Question: I notice that if you open any page, say youtube.com, and you drag the mouse with the left button held down that large blocks of blue will appear, that don't seem to have any relation to where the mouse is being dragged. In the image below from youtube.com, for example, I held down the left button and dragged the mouse along the red line from left to right and when it reached the point at the right end the areas at the top all turned blue:

Does anyone know what's going on here and how I can stop it? It's a problem for me because I give people a page where they can draw things and one of the of the operations is to drag a box around several items to group them, but the drag is causing unrelated things on the page to turn blue.
Thanks
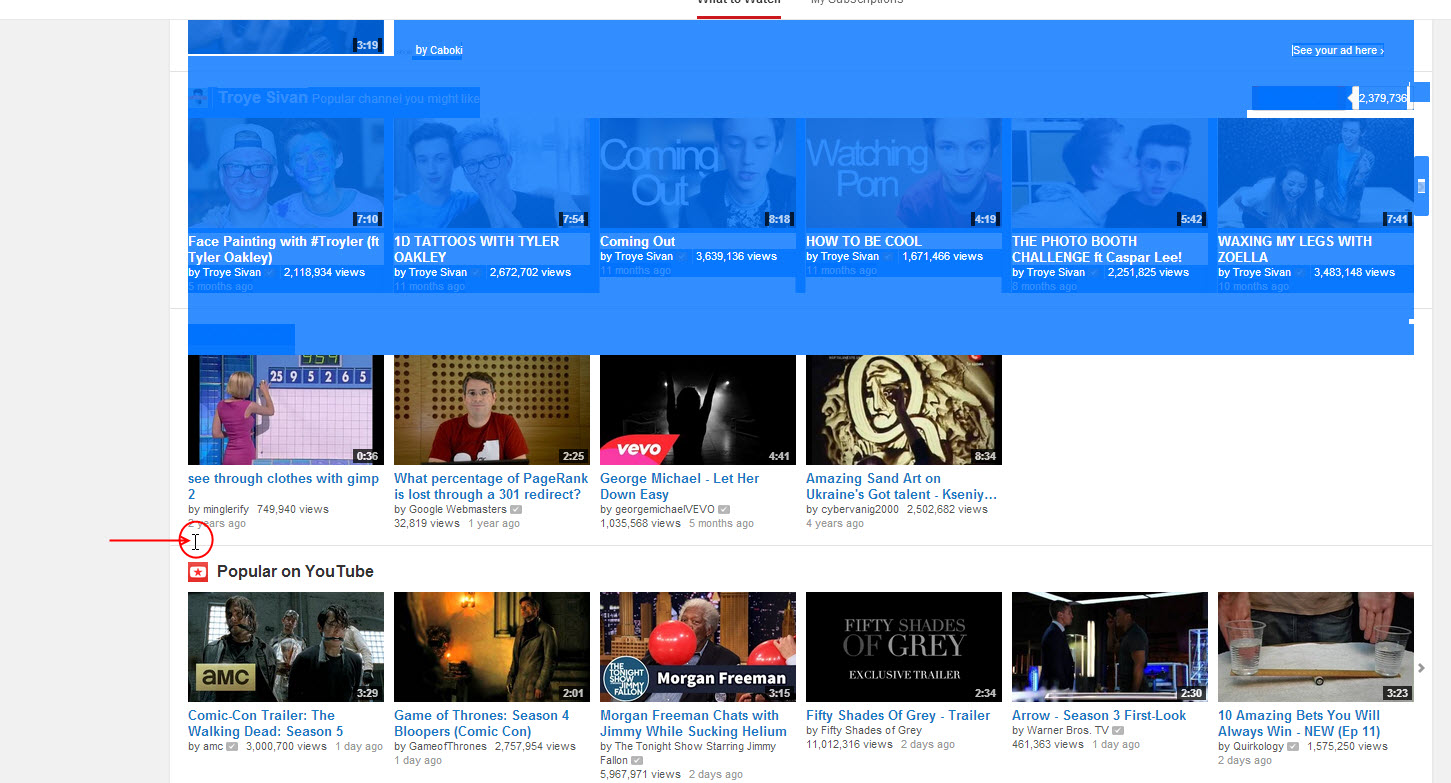
Answer: When you select an element it highlights the entire element.
You can use CSS to disable user selection on specific elements with:
'''
-webkit-user-select: none;
-moz-user-select: none;
-ms-user-select: none;
user-select: none;
'''
Alternatively with JavaScript you'll need to prevent the default behavior for 'mousedown' events so that the selection is not started.